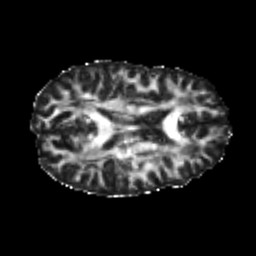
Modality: FA
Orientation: axial
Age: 22
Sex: male
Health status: healthy
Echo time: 0.074 s